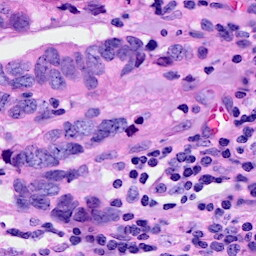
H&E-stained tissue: Breast